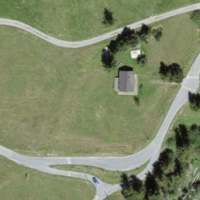
EUNIS habitat code: 43
Species observed at this site:
Pimpinella major